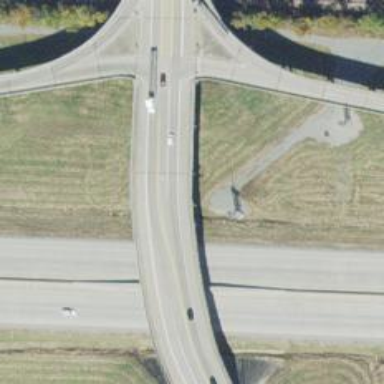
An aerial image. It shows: Secondary road crossing over beam bridge.